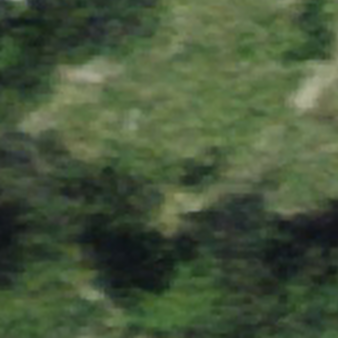
Label: other